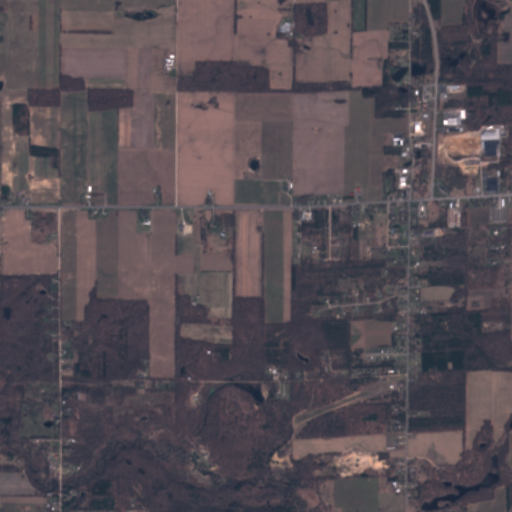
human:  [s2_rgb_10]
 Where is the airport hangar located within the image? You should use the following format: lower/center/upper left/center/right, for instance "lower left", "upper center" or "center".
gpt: The airport hangar is located in the lower right of the image.
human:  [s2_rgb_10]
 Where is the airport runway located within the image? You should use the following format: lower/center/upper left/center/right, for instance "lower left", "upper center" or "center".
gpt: The airport runway is located in the lower right of the image.
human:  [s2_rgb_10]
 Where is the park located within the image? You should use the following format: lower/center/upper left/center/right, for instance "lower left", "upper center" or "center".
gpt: The park is located in the upper right of the image.
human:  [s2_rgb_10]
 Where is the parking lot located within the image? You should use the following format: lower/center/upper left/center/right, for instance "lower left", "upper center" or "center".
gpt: The parking lot is located in the center right of the image.
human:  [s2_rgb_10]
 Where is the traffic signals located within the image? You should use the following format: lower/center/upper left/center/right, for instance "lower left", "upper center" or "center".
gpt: The traffic signals is located in the center right of the image.
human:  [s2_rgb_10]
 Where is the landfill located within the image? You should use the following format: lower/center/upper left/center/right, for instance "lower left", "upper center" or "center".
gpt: There is no landfill in the image.